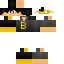
A male human skin with dark skin, wearing brown long hair dressed in a blue tshirt and black pants, featuring a closed mouth.